Пружина «Слинки» представляет из себя спиралевидную пружину с пренебрежимо малой длиной в нерастянутом состоянии. «Слинки» с хорошей точностью подчиняется закону Гука. В первом случае пружину подвешивают вертикально за один из её концов. Во втором же случае «Слинки» подвешивают за её оба конца в точках на одной высоте, находящихся на таком расстоянии друг от друга, что концы пружины составляют угол $45^{\circ}$ с вертикалью, как показано на рисунке.
В каком случае длина растянутой пружины больше?
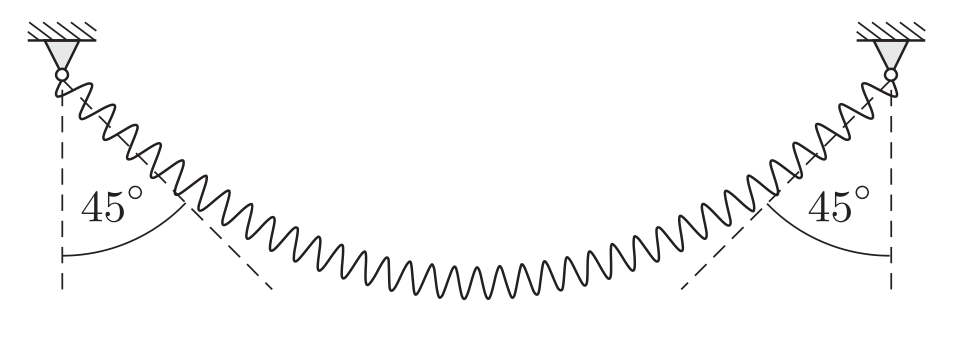
Ответ: Во втором.
Темы:
T, Механика, Упругость, Пружина, 200 задач, Слинки